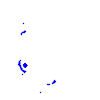
Particle: proton